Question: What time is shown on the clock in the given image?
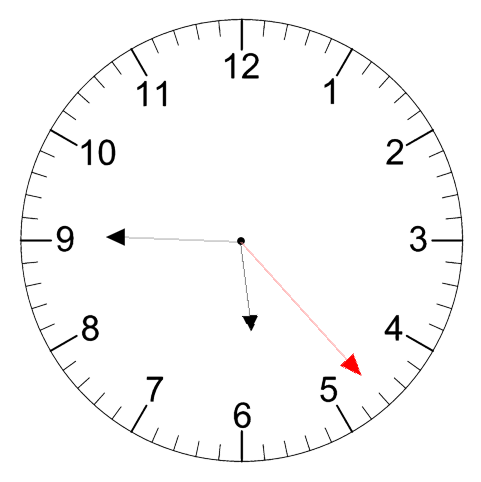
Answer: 05:45:23